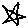
Label: star